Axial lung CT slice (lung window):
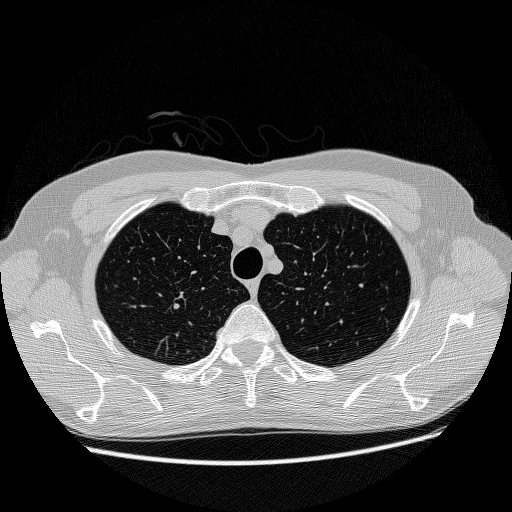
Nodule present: no